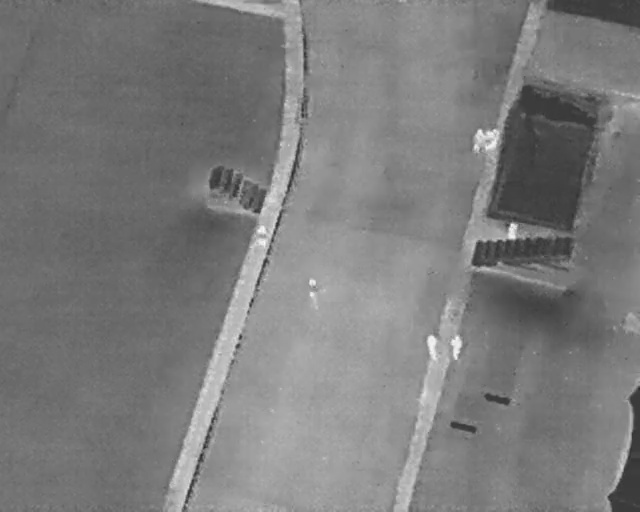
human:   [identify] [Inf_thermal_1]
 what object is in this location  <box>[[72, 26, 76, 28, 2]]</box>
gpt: <ref>1 large person at the top right</ref>